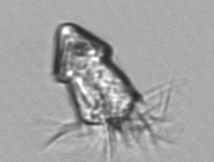
Label: Strombidium_inclinatum